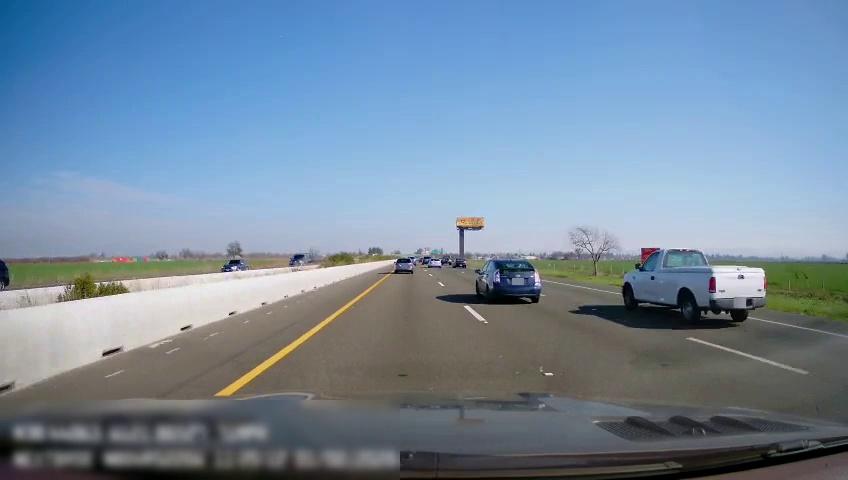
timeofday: Day
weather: Sunny
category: Drivable Space
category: Vehicles | Car
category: Vehicles | SUV
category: Vehicles | Car
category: Vehicles | SUV
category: Vehicles | Truck
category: Vehicles | Car
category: Vehicles | Car
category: Vehicles | Car
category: Lanes | Current Lane
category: Lanes | Current Lane
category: Lanes | Alternate Lane
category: Lanes | Alternate Lane